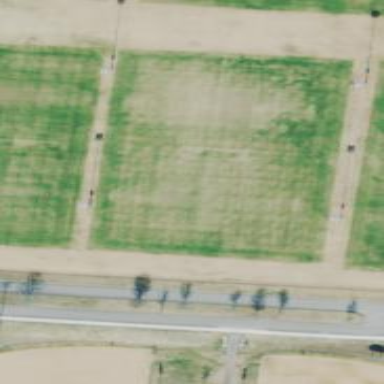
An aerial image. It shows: Grass pitch designated for soccer.